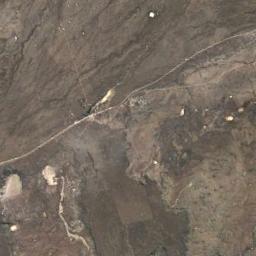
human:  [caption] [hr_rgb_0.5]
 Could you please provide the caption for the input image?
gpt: The desert is on the hill full of black sand .

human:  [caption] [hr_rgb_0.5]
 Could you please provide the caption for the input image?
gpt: There are some bare rocks in this desert .

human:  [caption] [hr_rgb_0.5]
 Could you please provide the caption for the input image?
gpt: The desert has dark gray soil and some white decayed rocks and some roads go through the desert .

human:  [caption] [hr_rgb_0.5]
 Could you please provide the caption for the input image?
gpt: It is a large piece of yellow desert with many sand dunes and brown gullys with a narrow road passes through it .

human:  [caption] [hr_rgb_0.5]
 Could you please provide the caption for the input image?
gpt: A brown desert covered with bare land and some white rocks .